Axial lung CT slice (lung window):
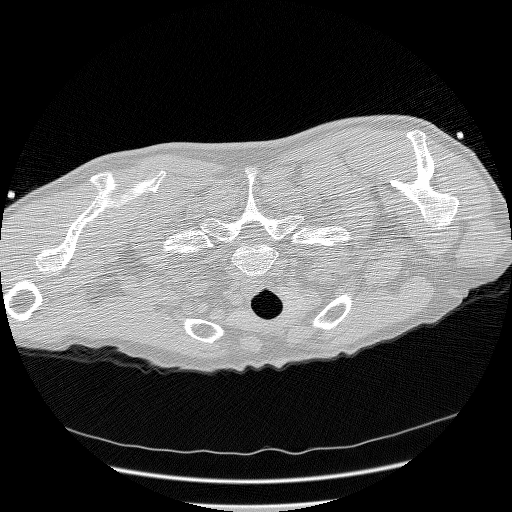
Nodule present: no